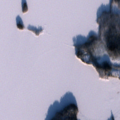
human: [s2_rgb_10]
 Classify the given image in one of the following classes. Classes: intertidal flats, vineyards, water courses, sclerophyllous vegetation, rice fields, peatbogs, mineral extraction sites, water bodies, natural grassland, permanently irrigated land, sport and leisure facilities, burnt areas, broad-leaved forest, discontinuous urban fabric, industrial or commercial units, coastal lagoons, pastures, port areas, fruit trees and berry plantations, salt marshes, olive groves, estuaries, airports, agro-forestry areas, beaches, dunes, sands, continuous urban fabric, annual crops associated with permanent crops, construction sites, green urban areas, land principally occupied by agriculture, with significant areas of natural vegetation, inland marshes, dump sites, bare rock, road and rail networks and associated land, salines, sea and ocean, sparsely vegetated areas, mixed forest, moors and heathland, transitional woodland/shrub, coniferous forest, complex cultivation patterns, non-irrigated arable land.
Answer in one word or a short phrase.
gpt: coniferous forest, mixed forest, water bodies